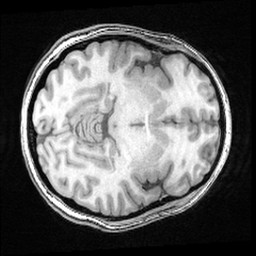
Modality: T1w
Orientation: axial
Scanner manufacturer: ge
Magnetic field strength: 3 T
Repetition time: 0.008572 s
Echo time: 0.003384 s